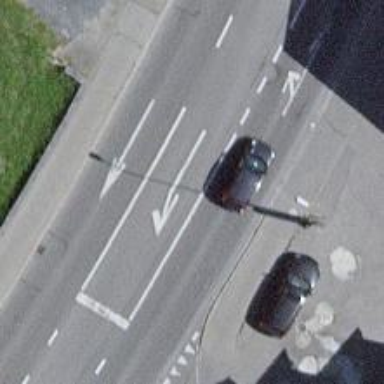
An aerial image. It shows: Primary road with asphalt surface.